Question: I have code where I populate combo box models by text but first time I see strange behavior.
I use Blade GUI editir to create '*.ui' file where i generate single empty combobox.
After, I fetch combo from methods and modify/fill my combo.
This is my snippets of code:
'''
GtkWidget *combo_screen_share;
GtkTreeModel *model;
// here I get empty combobox
combo_screen_share=myprog_gtk_get_widget(call_view,"window_screen_stream");
GtkCellRenderer *renderer=gtk_cell_renderer_text_new();
model=GTK_TREE_MODEL((store=gtk_list_store_new(1,G_TYPE_STRING)));
int i;
for(i=0; i<200; i++){
gtk_list_store_append(store,&iter);
gtk_list_store_set(store,&iter,0,"Full Screen",-1);
}
gtk_combo_box_set_model(GTK_COMBO_BOX(combo_screen_share),model);
g_object_unref(G_OBJECT(model));
gtk_cell_layout_pack_start(GTK_CELL_LAYOUT(combo_screen_share),renderer,FALSE);
gtk_cell_layout_set_attributes(GTK_CELL_LAYOUT(combo_screen_share),renderer,"text",0,NULL);
gtk_combo_box_set_active(GTK_COMBO_BOX(combo_screen_share),0);
// bind 'onChange' with other method as callback
g_signal_connect(G_OBJECT(combo_screen_share),"changed",(GCallback)gtk_combo_box_new_with_model,NULL);
'''
It should create 200 rows of '"Full Screen"' string.
However when I click on combobox, I get empty half screen as gap/space and only after all my 200 items.
If I run the loop for 100, space is going to be smaller.

Did someone meet the same thing and know how to fix it?
Thank you,
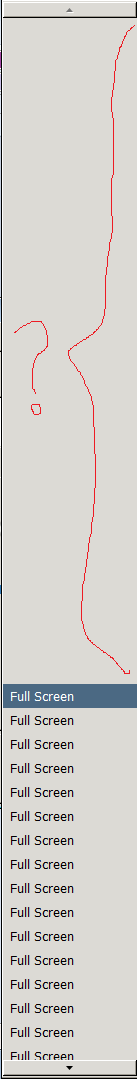
Answer: What you're seeing isn't a "bug" exactly, it's just the way Gtk does combo boxes and you'll have to live with it.
Try another app if you don't believe me --
- - - -
When the combo box appears it will have a big empty space at the top, just like yours.
I don't believe there's a fix without patching Gtk itself. For more discussion/rants on this issue see <URL>.